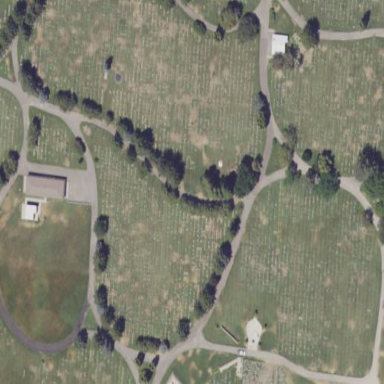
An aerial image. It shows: Graveyard.